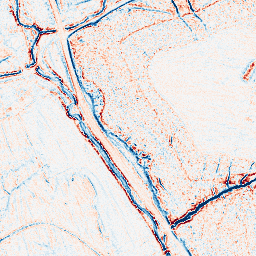
Category: edge_preserving
Decomposition family: anisotropic_diffusion
Decomposition parameters: iterations: 5
kappa: 10
gamma: 0.2
Upsampling method: bicubic
Upsampling parameters: scale: 8
Upsampling scale: 8